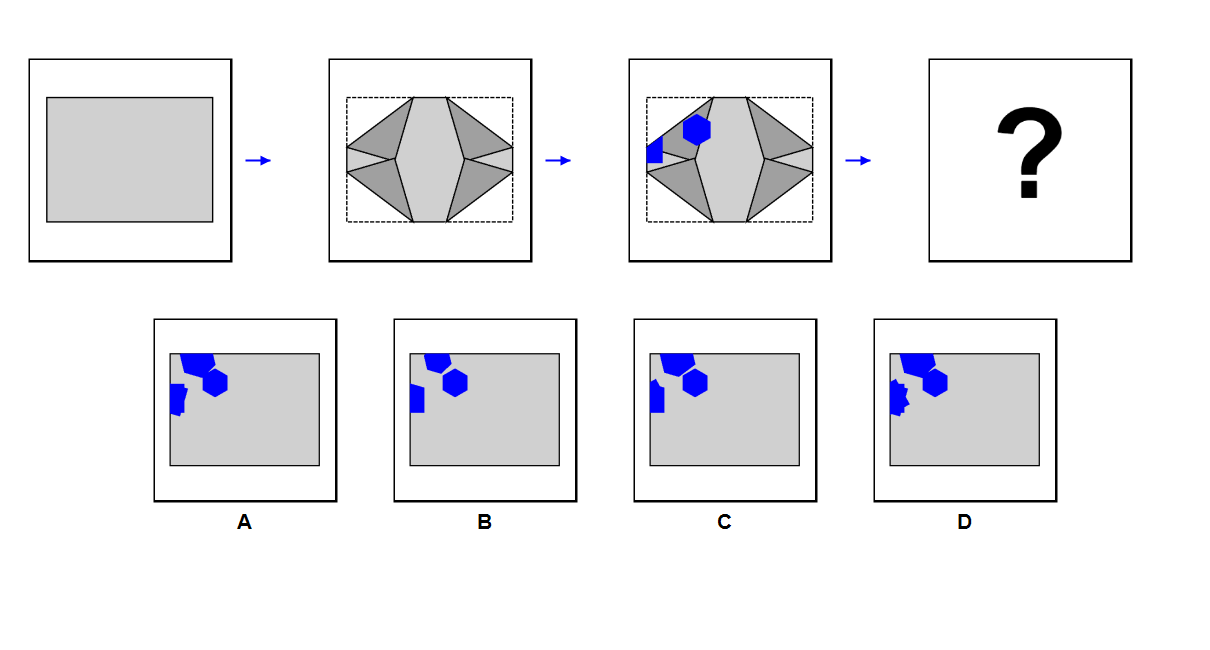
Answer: B